Question: For this Purpose i make dynamic pivot query this query gives me all subjects
but not percentage actually i do not know how to calculate percentage because my columns are dynamic
'''
Declare @cols AS nvarchar(max),
@query as nvarchar(max)
Select @cols = Stuff(
(
Select distinct ','+ QUOTENAME(SubNameUr)
from TblSubject Sub
Inner join TblSubClassRel subr on Sub.SubId = subr.SubId
inner join TblClass C on subr.ClassID = C.ClassID
inner join TblClassSchedule csh on subr.ClassID = csh.ClassID
inner join TblSubAss sba on subr.ClassSubRelId = sba.ClassSubRelId
inner join TblSemAssigning SemA on csh.SemAssId = SemA.SemAssId
inner join TblAcademicYear Ay on SemA.AcademicYearId = Ay.AcademicYearId
Where csh.ClassSchID = 207 and Ay.AcademicYearName ='2008-09'
FOR XML PATH(''), TYPE
).value('.', 'NVARCHAR(MAX)')
,1,1,'')
Set @query = ' Select pivot1.FullName,pivot1.ClassName, ' + @cols + '
From
(
Select distinct S.First_NameUr + S.Last_NameUr as FullName,c.ClassName,
sub.SubNameUr,
subr.obtainedMarks,sd.StudentDetailId--,(SUM(obtainedMarks)/COUNT(sd.StudentDetailId))as Percentage
From TblStudentBioData s
inner join TblStudentDetail sd on s.Student_ID = sd.Student_ID
inner join TblStudentSubAss ssb on sd.StudentDetailID = ssb.StudentDetailID
inner join TblClassSchedule csh on sd.ClassSchId = csh.ClassSchID
inner join TblSubAss sba on ssb.SubAssId = sba.SubAssId
inner join TblClass c on csh.ClassID = c.ClassID
inner join TblSubClassRel sc on sba.ClassSubRelId = sc.ClassSubRelId
inner join TblSubject sub on sc.SubId = sub.SubId
inner join TBLSubResult subr on ssb.StudentSubAssID = subr.StudentSubAssID
where csh.ClassSchID =207
group by S.First_NameUr,S.Last_NameUr,c.ClassName,sub.SubNameUr,subr.obtainedMarks,sd.studentdetailId
) tem
pivot
(
max(obtainedMarks)
for SubNameUr in('+@cols+')
)pivot1 '
'''
above Query Gives me following Output

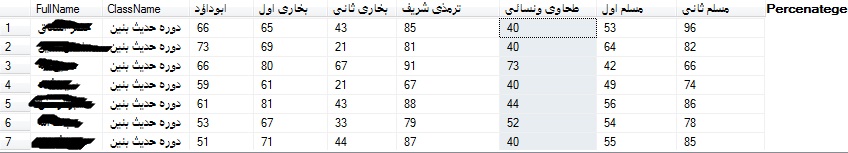
Answer: You may want something like this:
'''
SUM(obtainedMarks) OVER(PARTITION BY sd.StudentDetailId) / COUNT(sd.StudentDetailId) OVER(PARTITION BY sd.StudentDetailId) AS Percentage
'''